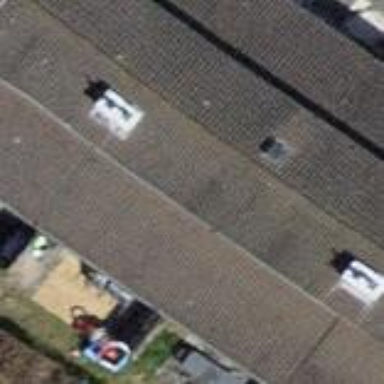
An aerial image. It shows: Terrace building.